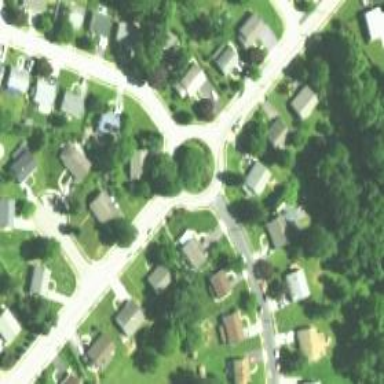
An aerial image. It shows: Residential road with roundabout.